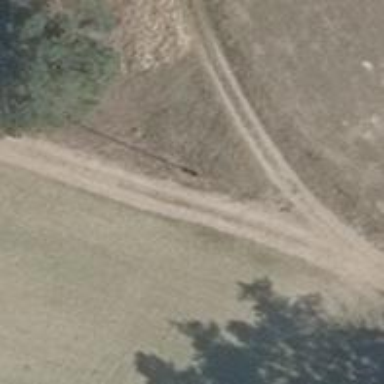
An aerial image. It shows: Power pole.